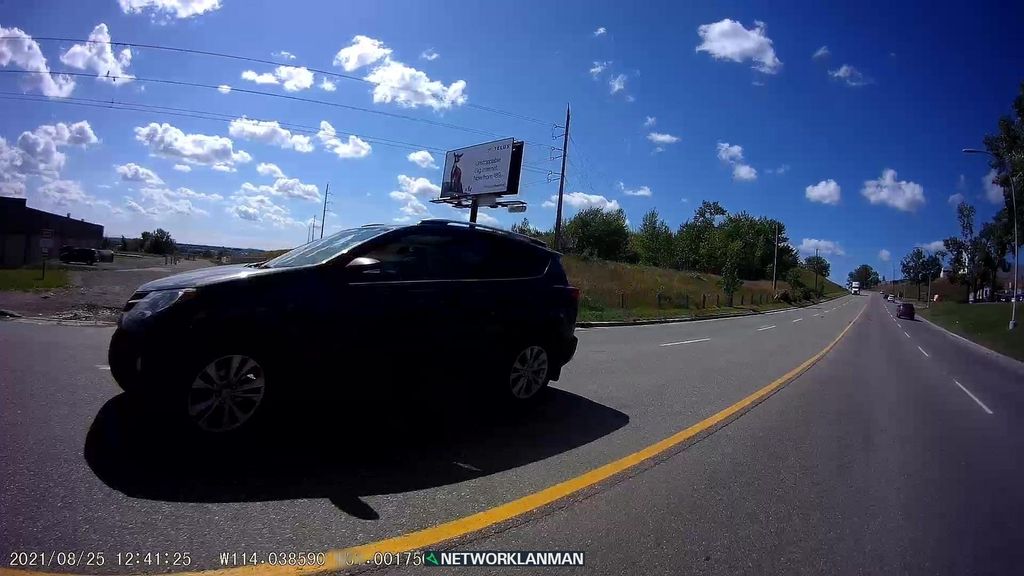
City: calgary